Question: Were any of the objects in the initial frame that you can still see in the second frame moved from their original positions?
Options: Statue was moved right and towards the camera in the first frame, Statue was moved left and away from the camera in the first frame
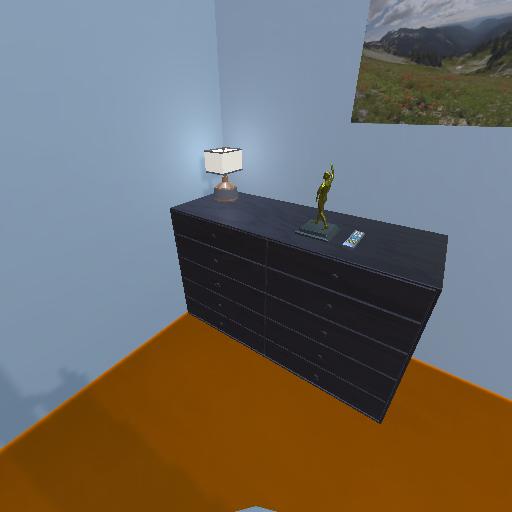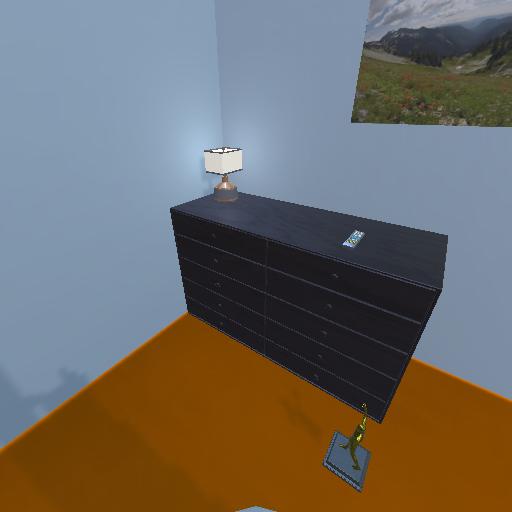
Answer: Statue was moved right and towards the camera in the first frame